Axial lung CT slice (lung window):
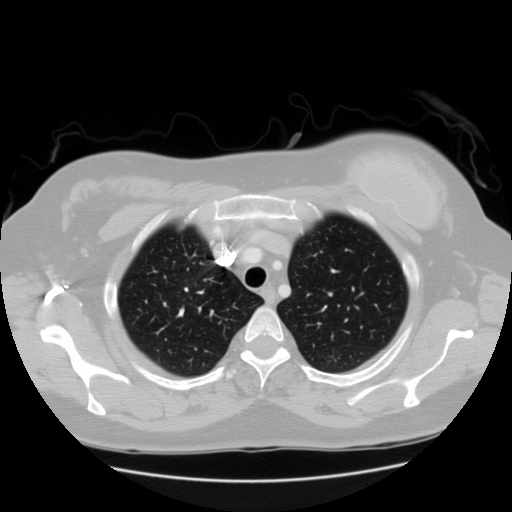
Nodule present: no